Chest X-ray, AP view. Patient: 68 years old, sex F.
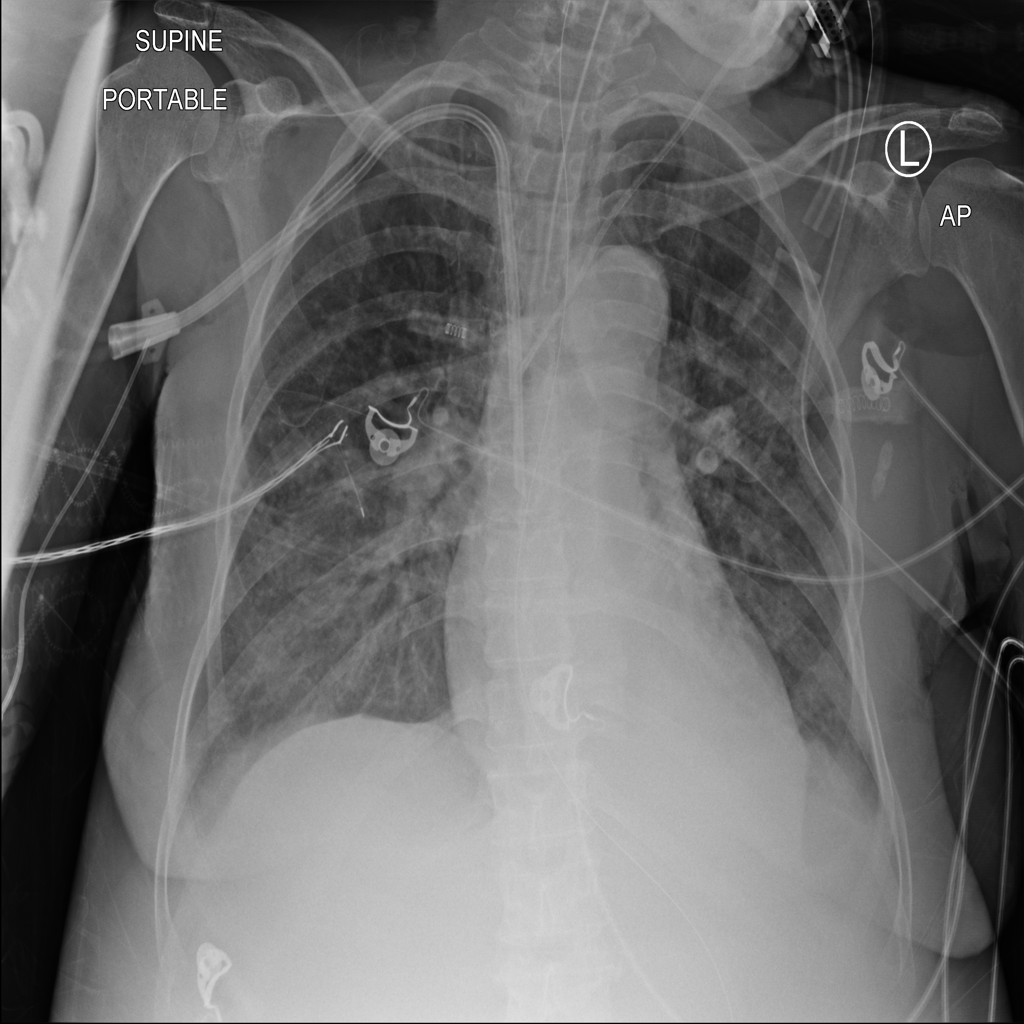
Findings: Nodule